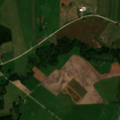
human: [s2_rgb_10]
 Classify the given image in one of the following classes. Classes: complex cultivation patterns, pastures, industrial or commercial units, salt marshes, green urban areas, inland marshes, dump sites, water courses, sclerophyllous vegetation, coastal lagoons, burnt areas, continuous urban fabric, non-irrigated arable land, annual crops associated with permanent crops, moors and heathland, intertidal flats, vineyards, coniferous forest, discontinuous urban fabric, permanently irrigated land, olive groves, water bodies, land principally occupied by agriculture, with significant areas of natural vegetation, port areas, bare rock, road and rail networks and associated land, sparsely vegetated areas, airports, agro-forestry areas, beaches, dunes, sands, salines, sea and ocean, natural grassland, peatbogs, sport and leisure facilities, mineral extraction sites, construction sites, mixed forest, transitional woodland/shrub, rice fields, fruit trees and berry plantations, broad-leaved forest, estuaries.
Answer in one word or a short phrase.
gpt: non-irrigated arable land, pastures, land principally occupied by agriculture, with significant areas of natural vegetation, mixed forest